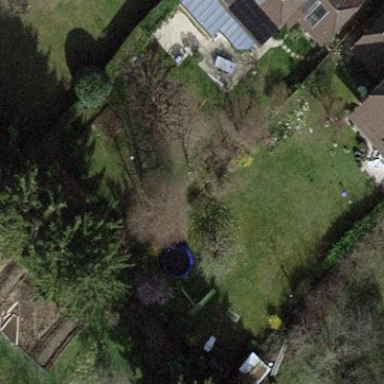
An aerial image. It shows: Garden enclosed by fence.